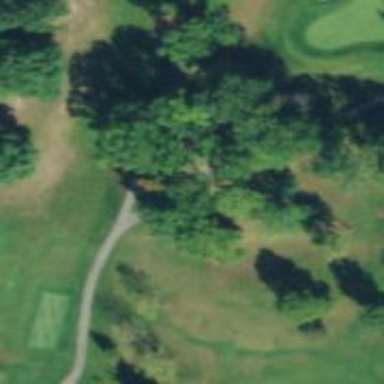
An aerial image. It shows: Path for golf carts.